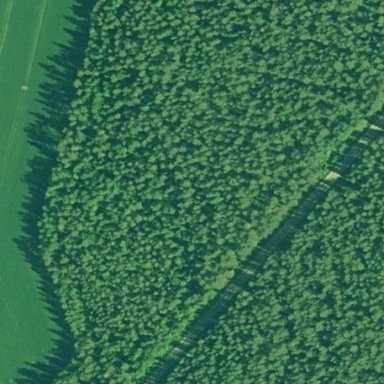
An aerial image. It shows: Forest area.